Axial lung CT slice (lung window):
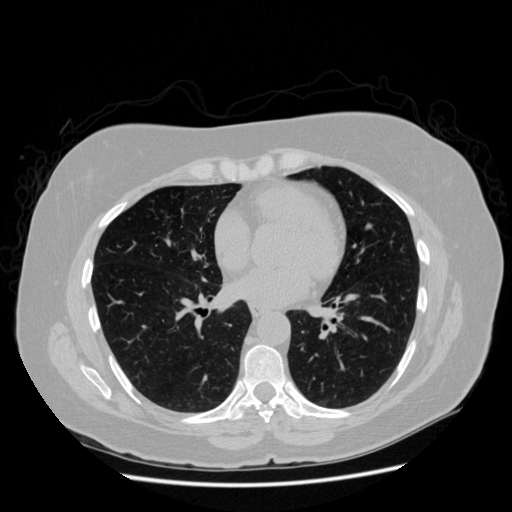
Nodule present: no